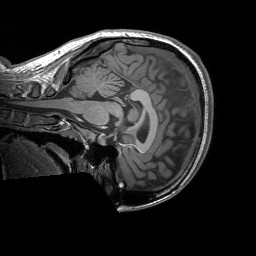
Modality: T1w
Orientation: sagittal
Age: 24
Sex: female
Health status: healthy
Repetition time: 1.9 s
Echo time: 0.00252 s